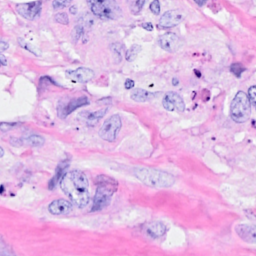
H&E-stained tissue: Breast